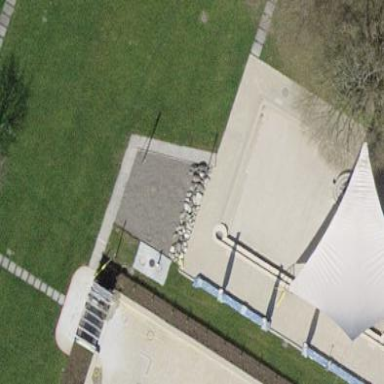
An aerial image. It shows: Outdoor swimming pool area with children's pool.